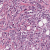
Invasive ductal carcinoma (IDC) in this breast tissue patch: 1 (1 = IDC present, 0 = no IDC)